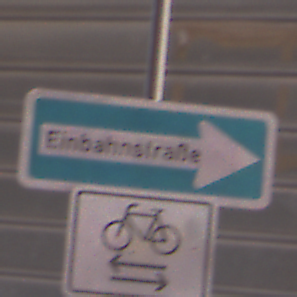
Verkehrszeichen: EinbahnstrasseRechtsweisend
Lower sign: RichtungsangabeDurchPfeile9
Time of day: MorningAfternoon
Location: Outdoor (Urban)
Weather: Clear
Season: NotSpecified
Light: Natural